Aerial crown-view tile of a tropical tree (Barro Colorado Island, Panama), acquired 20250217:
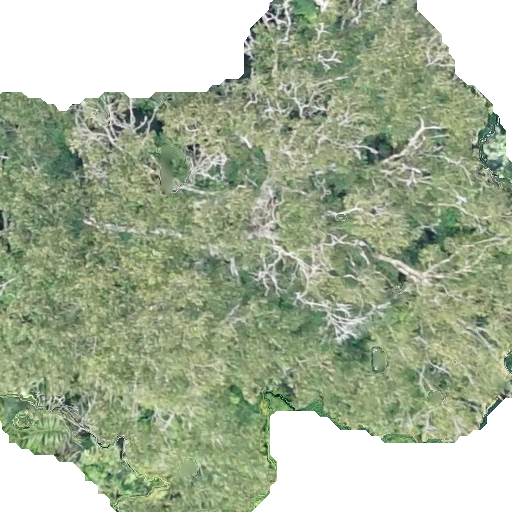
Species: Dipteryx oleifera
GBIF accepted scientific name: Dipteryx oleifera
Crown area: 339.508 m²